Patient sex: F
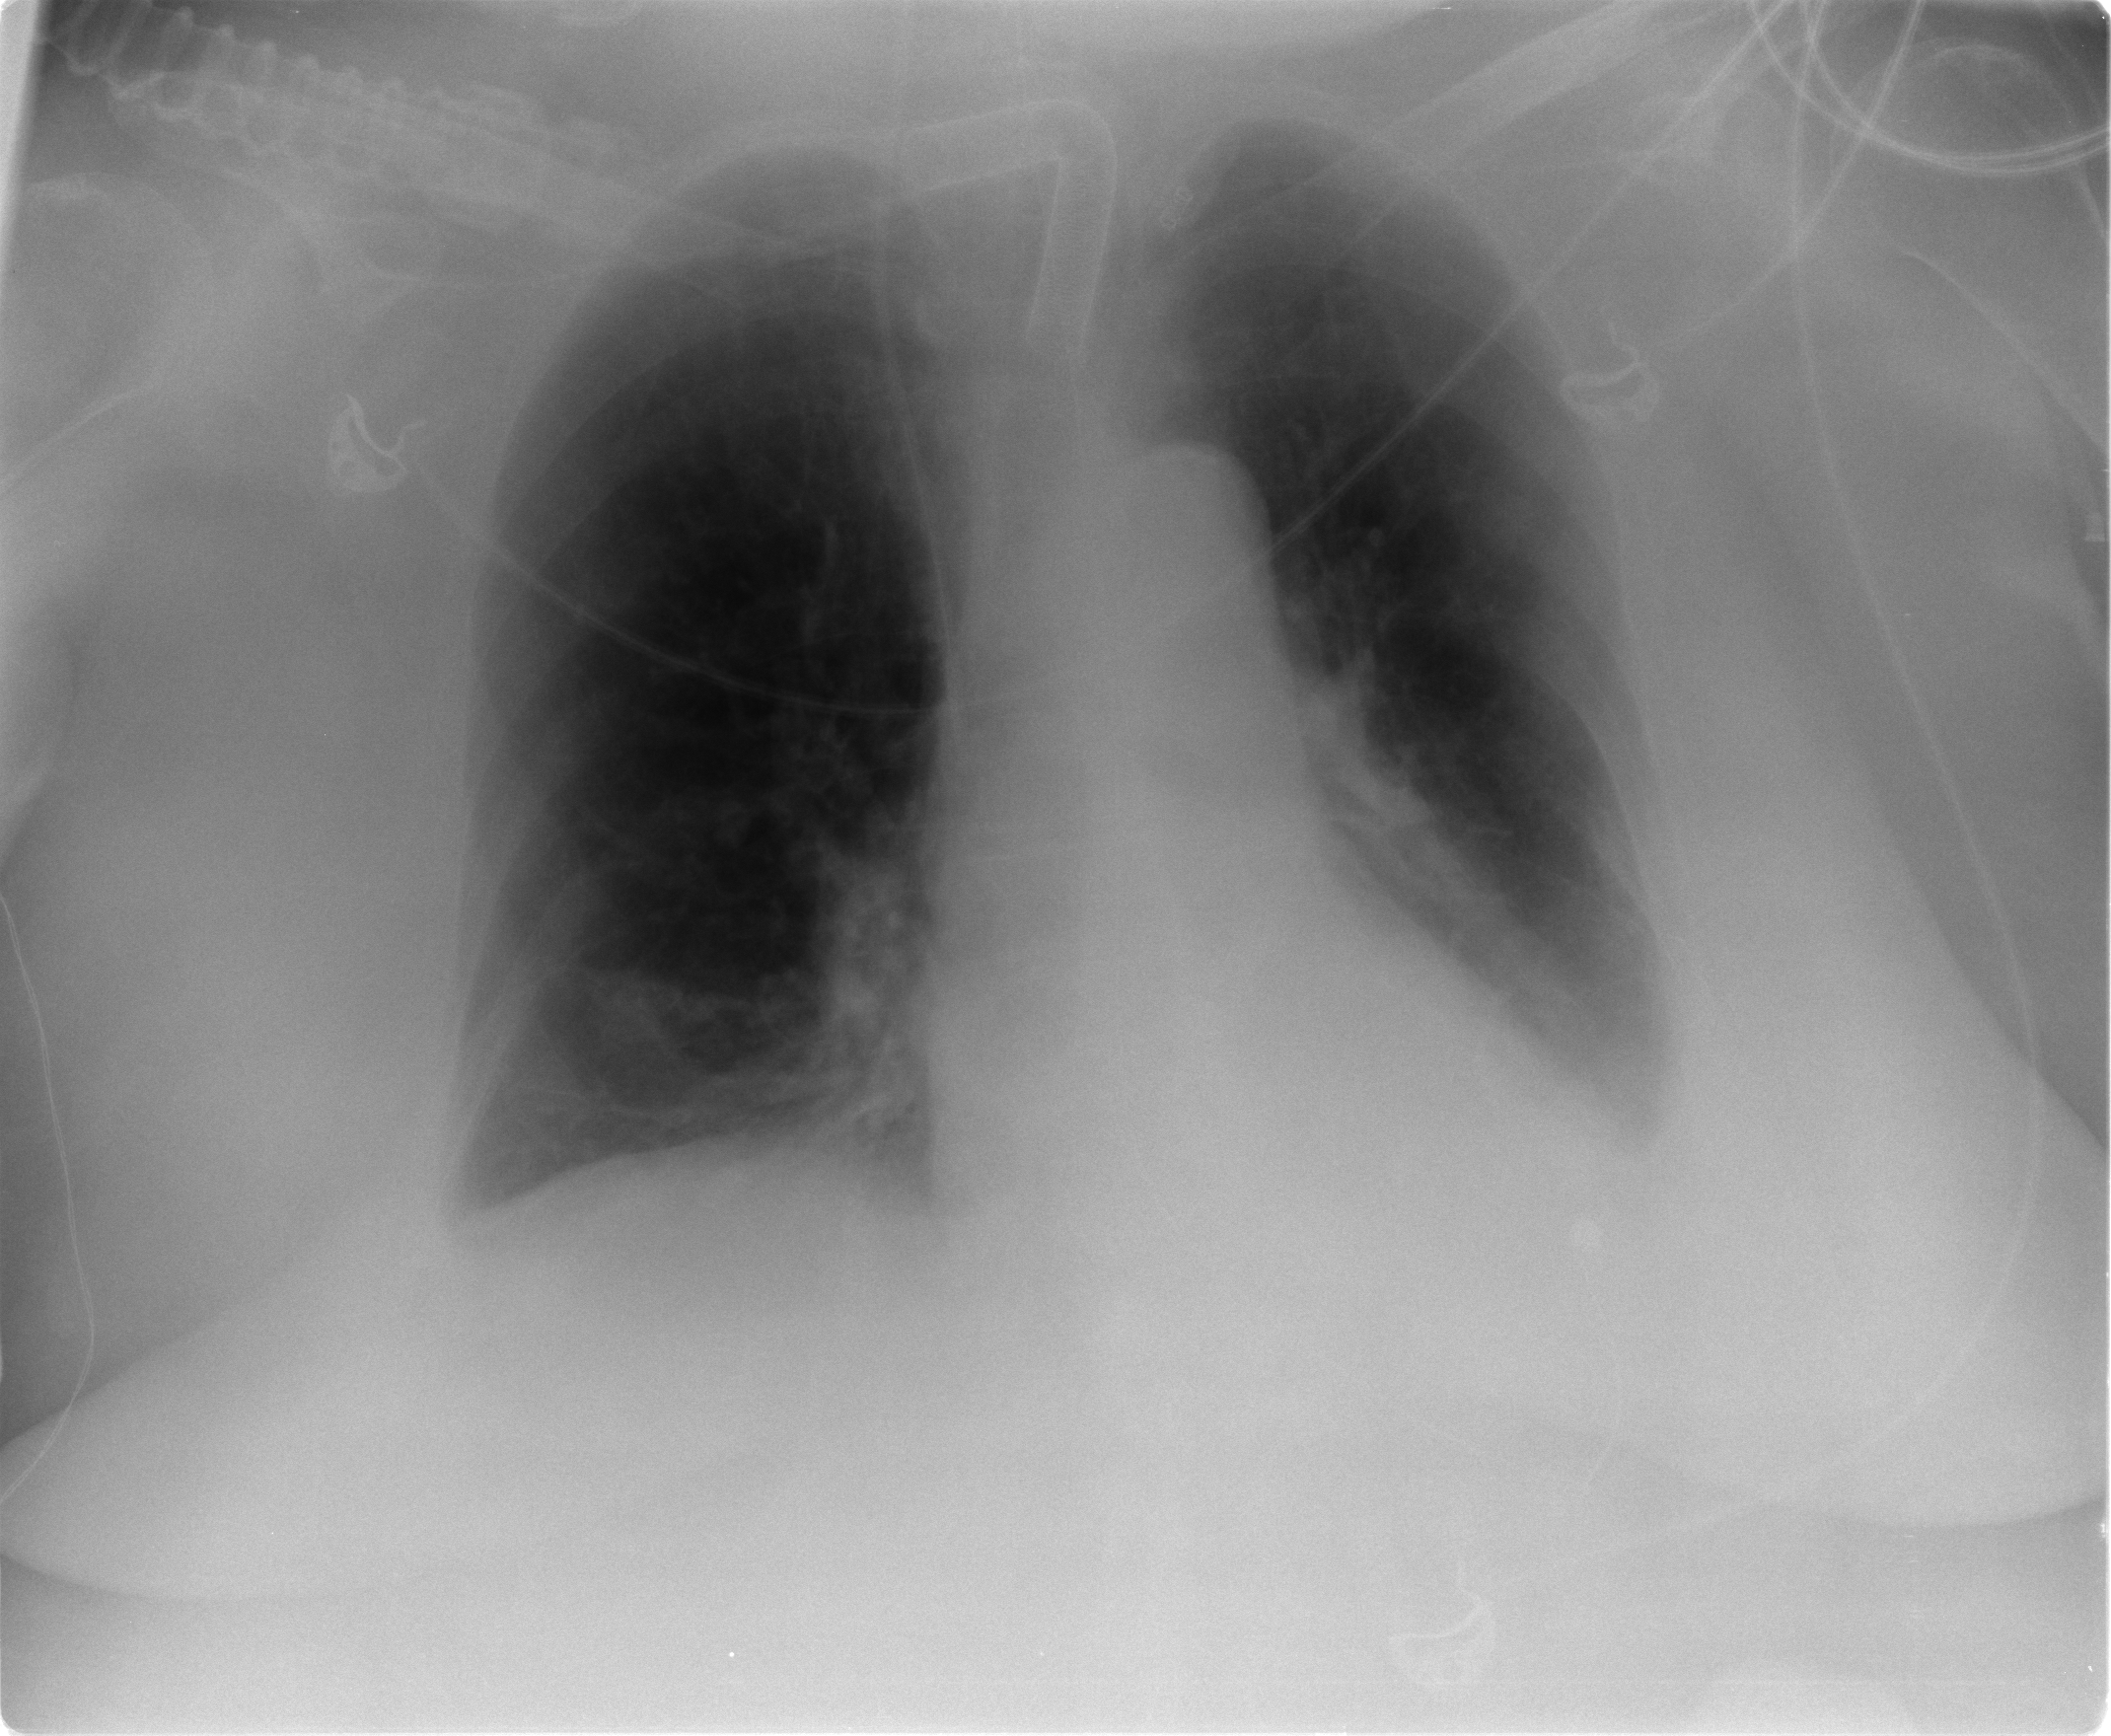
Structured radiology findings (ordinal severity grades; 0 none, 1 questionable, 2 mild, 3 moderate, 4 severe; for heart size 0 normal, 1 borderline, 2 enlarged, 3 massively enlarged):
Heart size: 0
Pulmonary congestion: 1
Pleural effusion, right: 2
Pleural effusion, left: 2
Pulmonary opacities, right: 1
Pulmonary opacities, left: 1
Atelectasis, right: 2
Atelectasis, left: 2